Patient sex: M
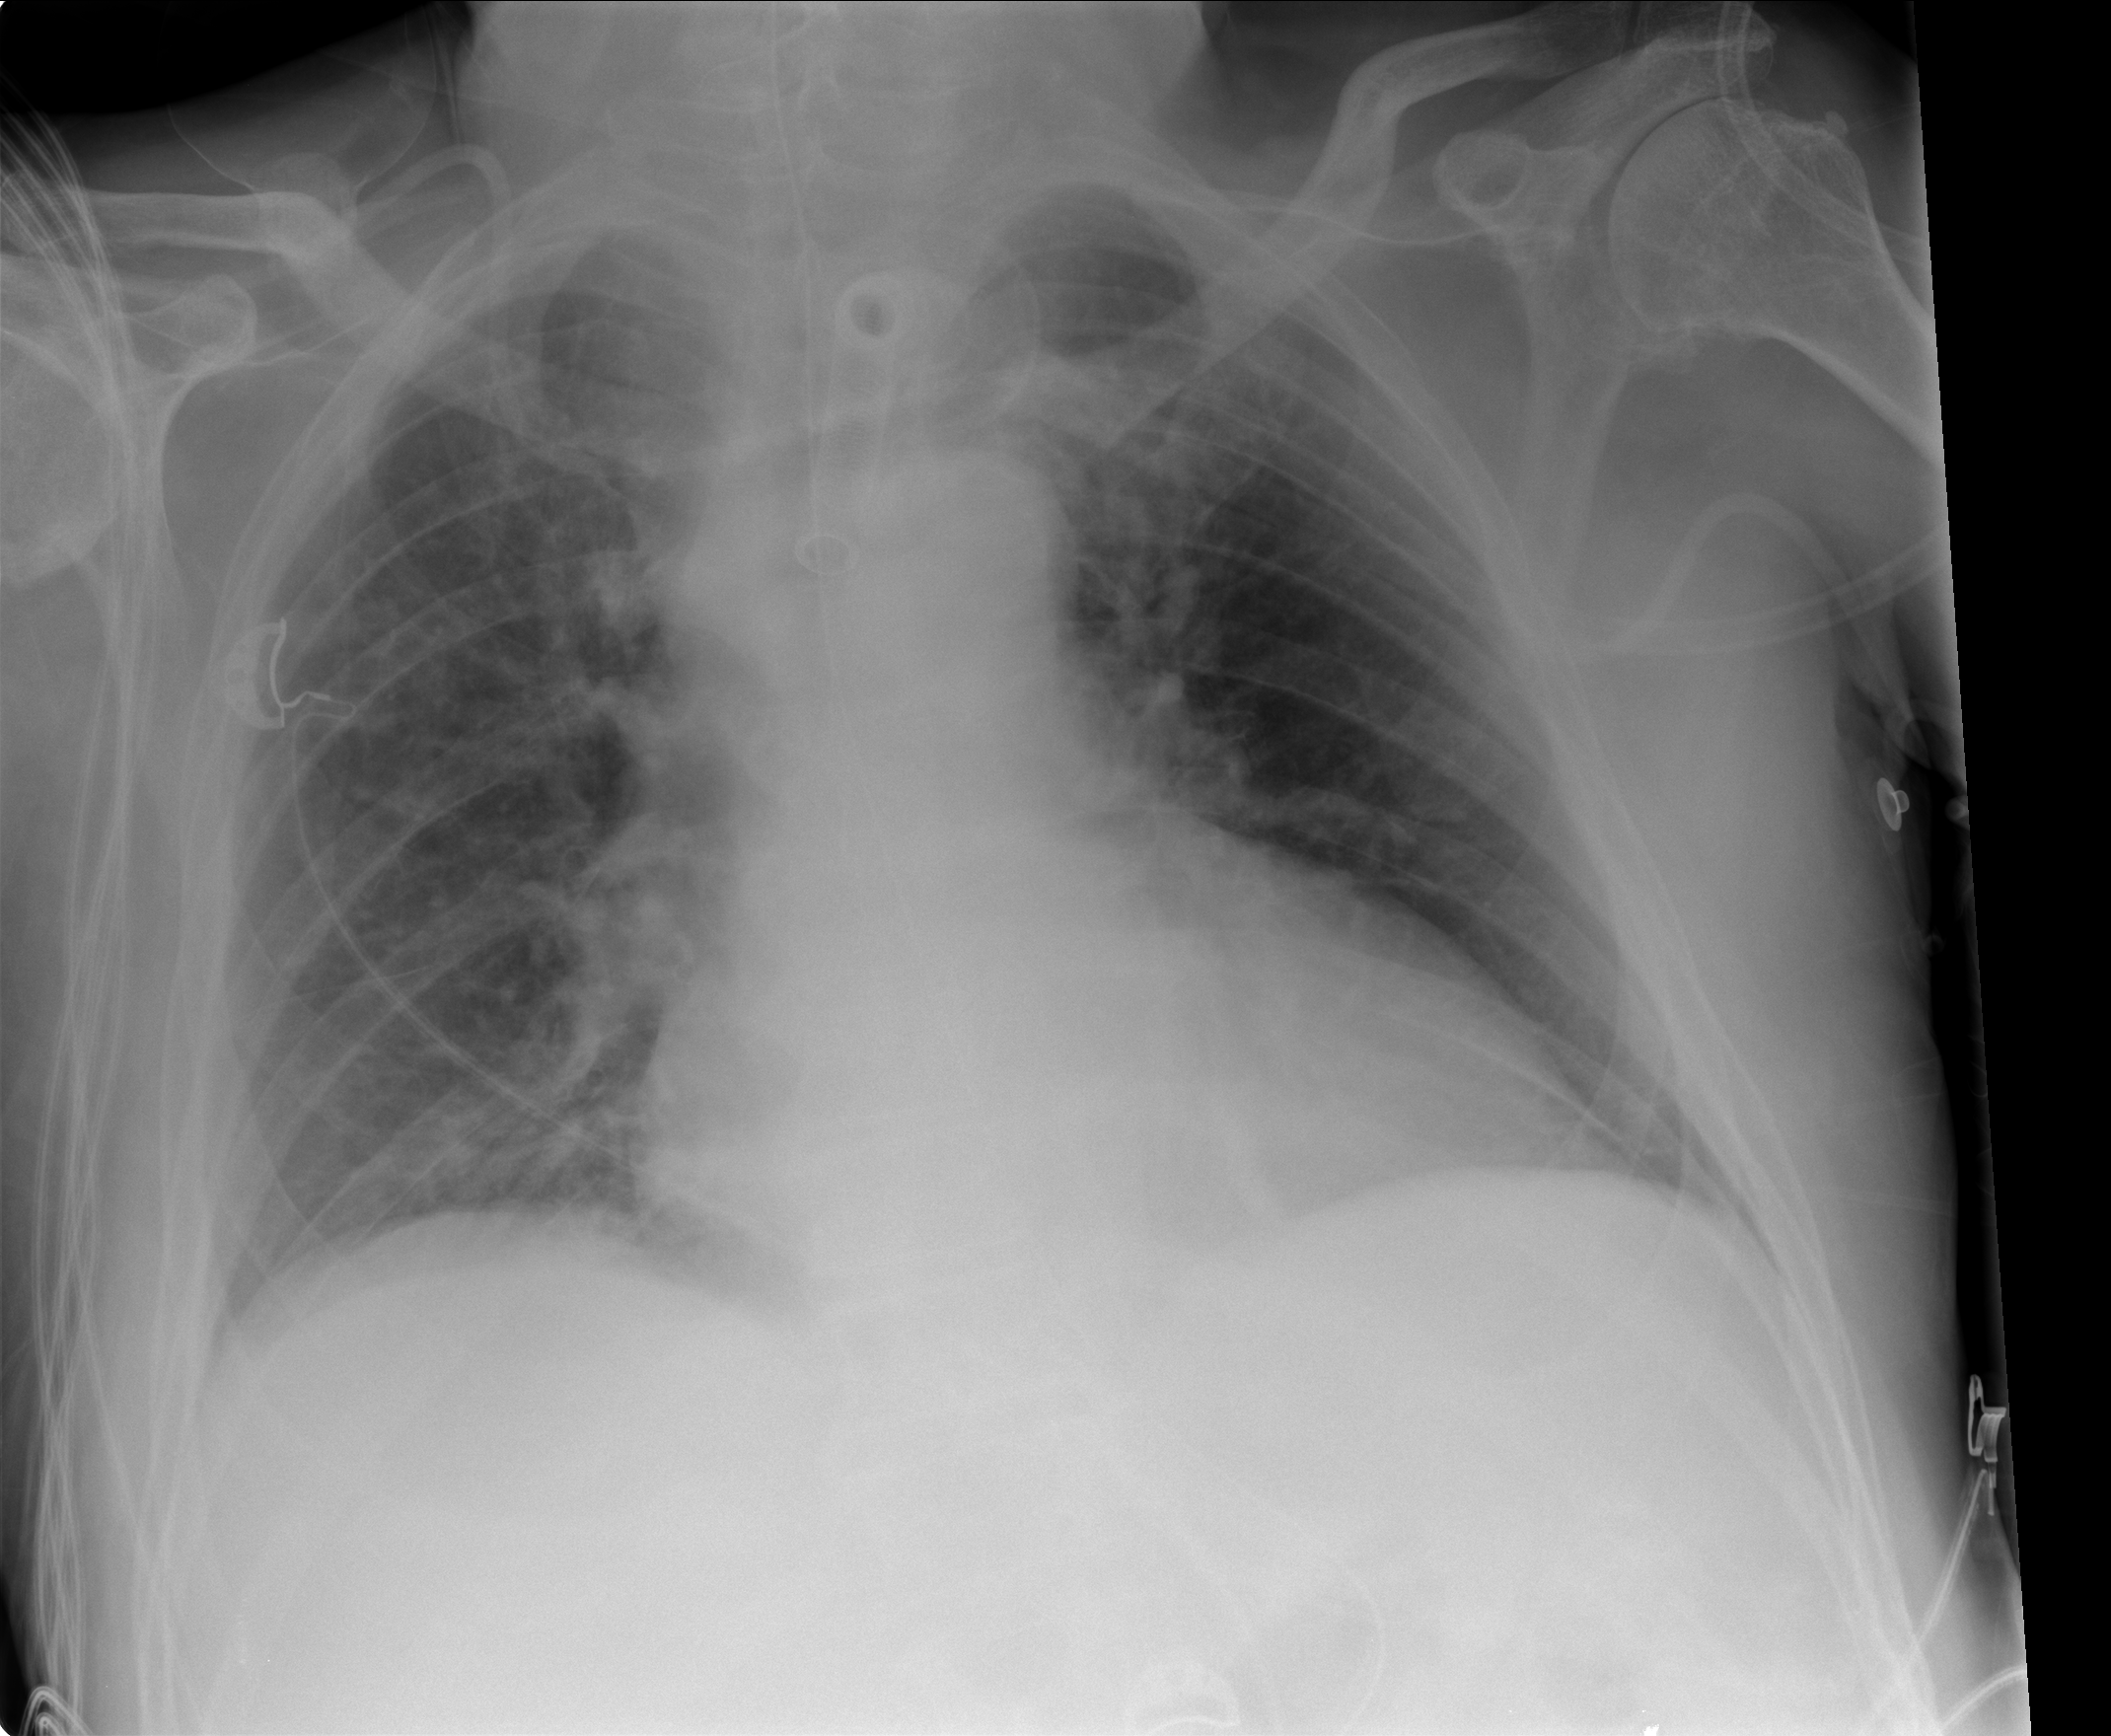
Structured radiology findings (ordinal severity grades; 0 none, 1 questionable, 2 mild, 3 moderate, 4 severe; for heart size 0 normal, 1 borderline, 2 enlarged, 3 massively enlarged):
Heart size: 2
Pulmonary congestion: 1
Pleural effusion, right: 0
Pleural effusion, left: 0
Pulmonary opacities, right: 1
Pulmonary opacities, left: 0
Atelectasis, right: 0
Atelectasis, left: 0